Interaction volume radius: 10 \u00c5
Interaction volume height: 10 \u00c5
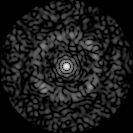
Disorder parameter: 0.7686